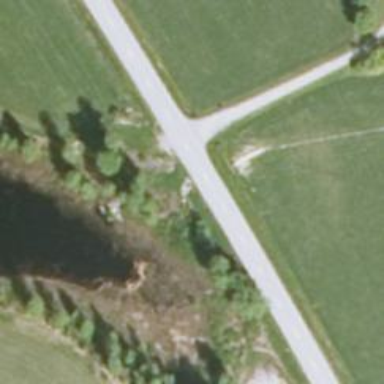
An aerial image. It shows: Secondary road.